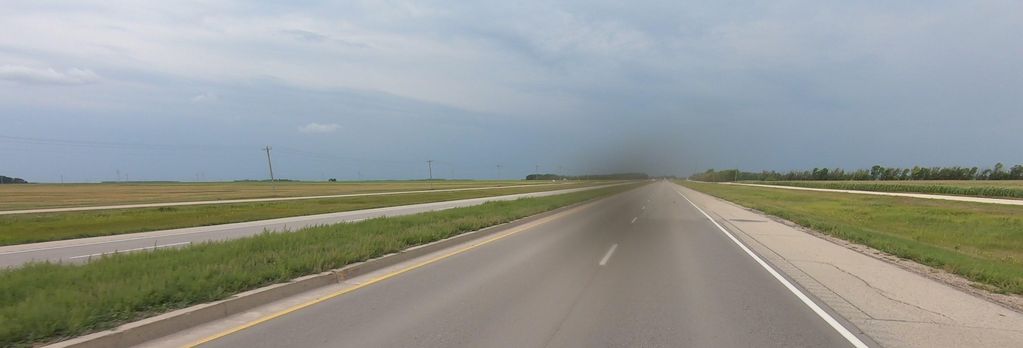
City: winnipeg